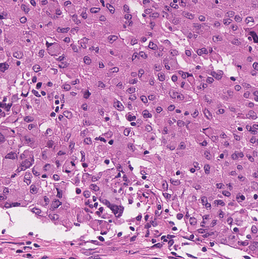
Tumor epithelial tissue: yes
Tumor-associated stroma tissue: yes
Normal tissue: no